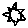
Label: sun